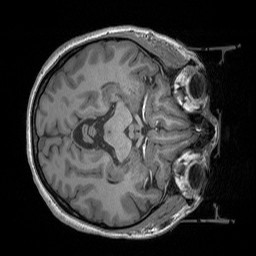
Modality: T1w
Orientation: axial
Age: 40
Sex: female
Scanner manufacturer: siemens
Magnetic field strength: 3 T
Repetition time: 2.53 s
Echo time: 0.00219 s